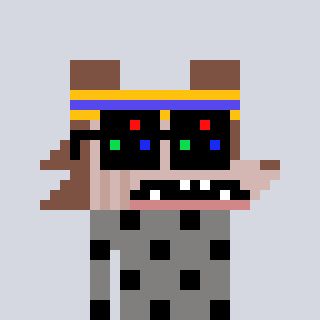
a pixel art character with square black sunglasses, a werewolf-shaped head and a bluegrey-colored body on a cool background